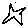
Label: star